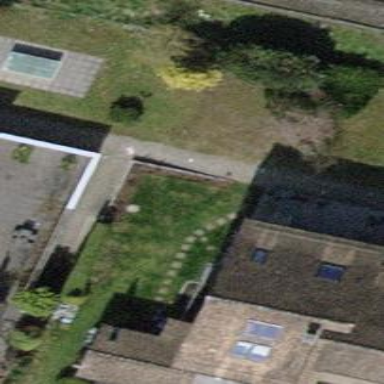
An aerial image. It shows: Terrace building.